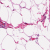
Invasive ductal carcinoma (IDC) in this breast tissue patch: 0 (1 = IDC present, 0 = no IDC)